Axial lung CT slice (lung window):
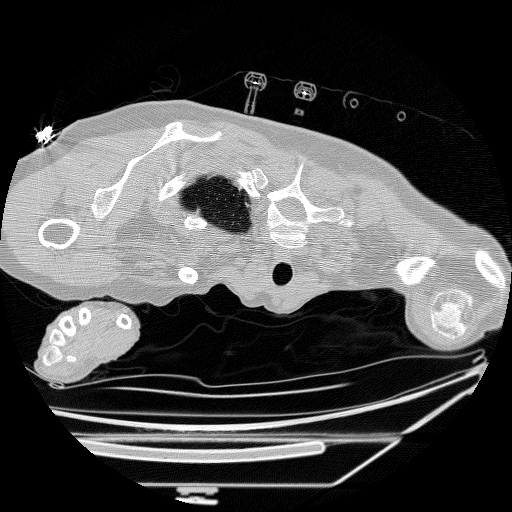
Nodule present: no